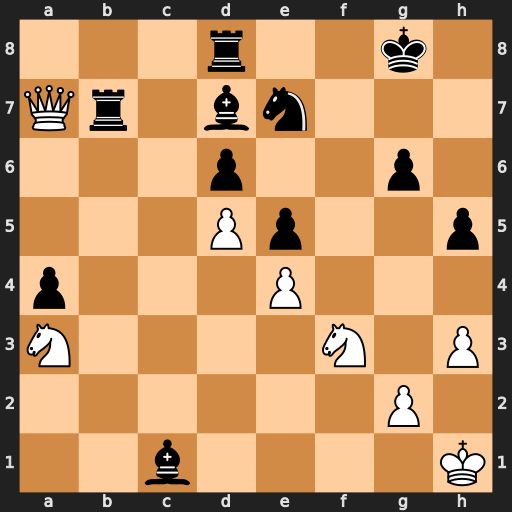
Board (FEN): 3r2k1/Qr1bn3/3p2p1/3Pp2p/p3P3/N4N1P/6P1/2b4K
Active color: w
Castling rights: -
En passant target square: -
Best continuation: Qxb7 Bxa3 Qc7